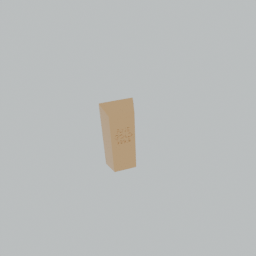
Label: mechanical